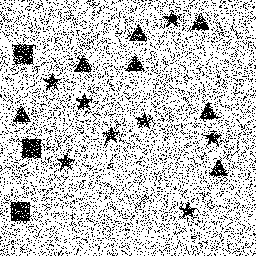
Squares: 3
Triangles: 7
Stars: 8
Total shapes: 18